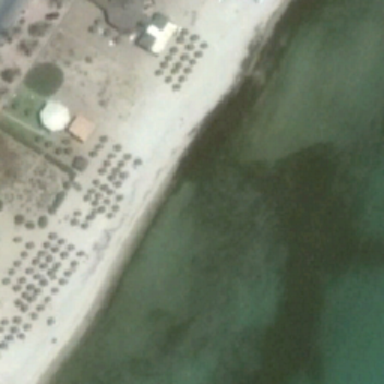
There are tourists and circular buildings beside the dark green sea .